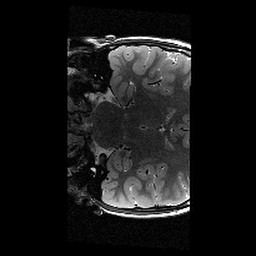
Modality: T2w
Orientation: coronal
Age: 13
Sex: male
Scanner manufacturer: siemens
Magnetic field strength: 3 T
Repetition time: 8.46 s
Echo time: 0.067 s